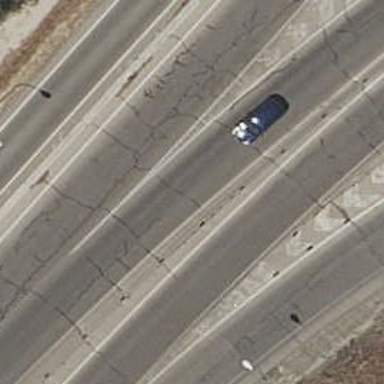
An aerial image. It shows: Trunk link highway.